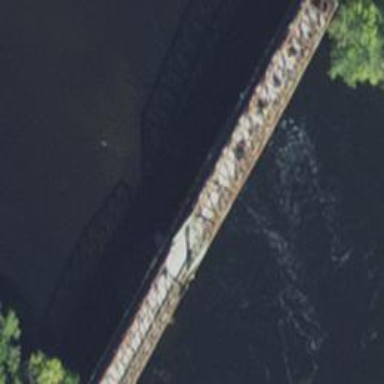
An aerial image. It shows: Man-made bridge.